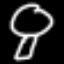
Label: mushroom